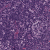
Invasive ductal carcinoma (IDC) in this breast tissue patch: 0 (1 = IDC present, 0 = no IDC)